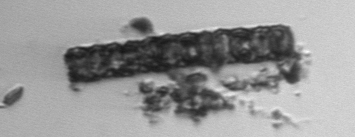
Label: Paralia_sulcata